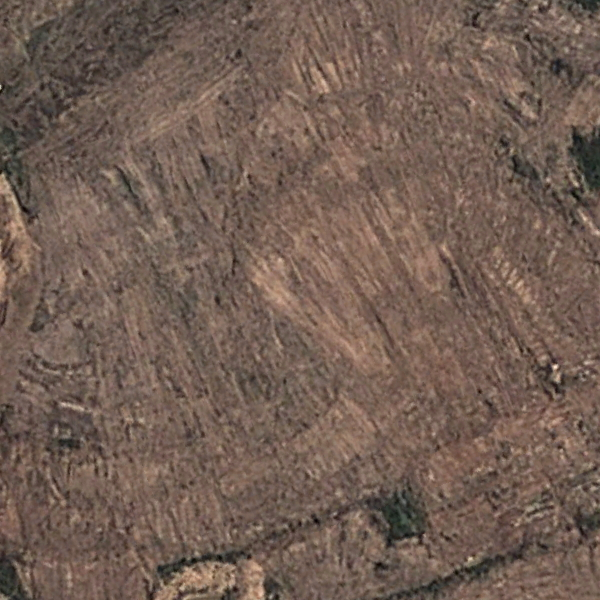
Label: BareLand